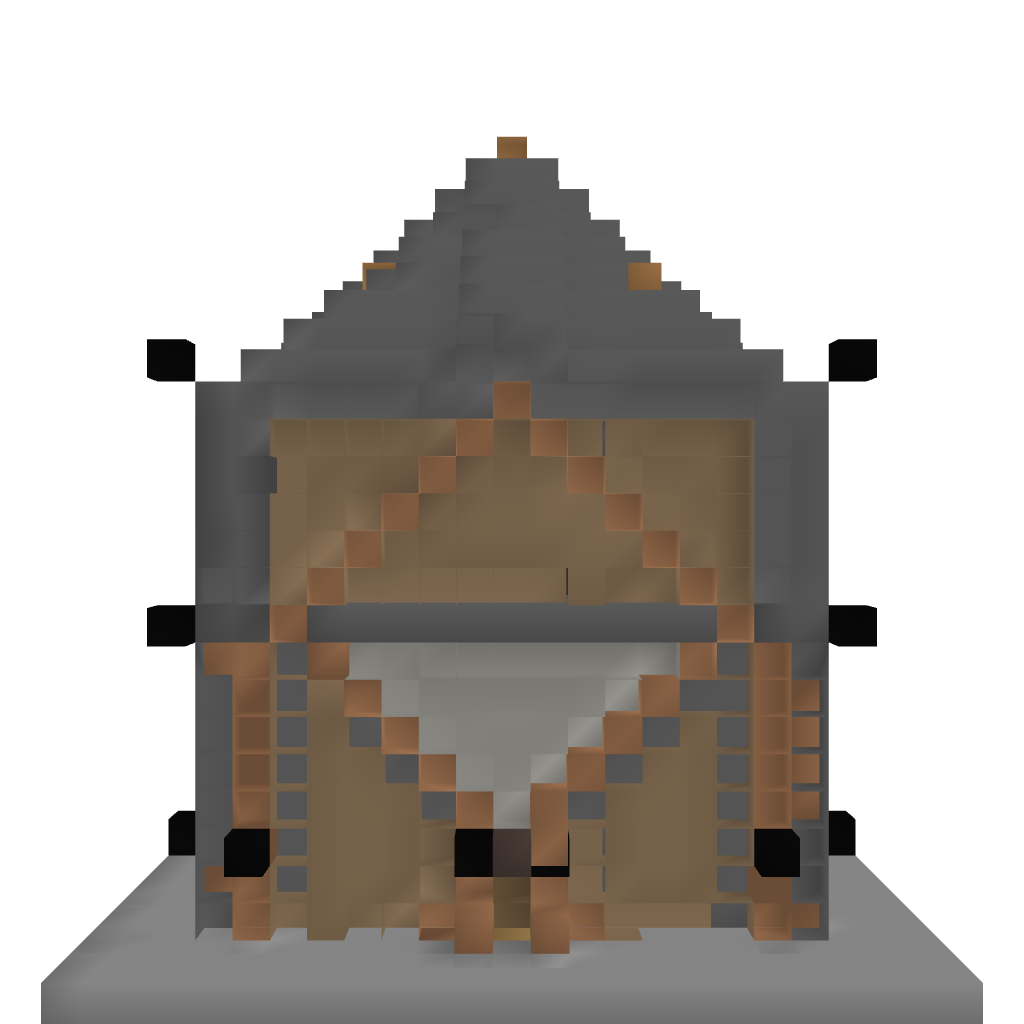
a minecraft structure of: Coco Bean Farm